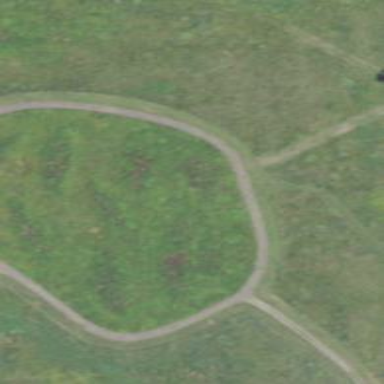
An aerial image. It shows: Unpaved track road.